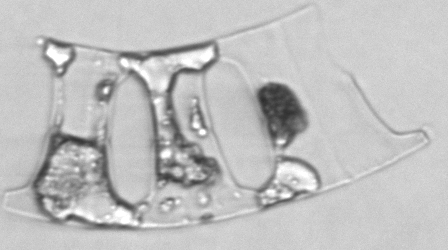
Label: Eucampia